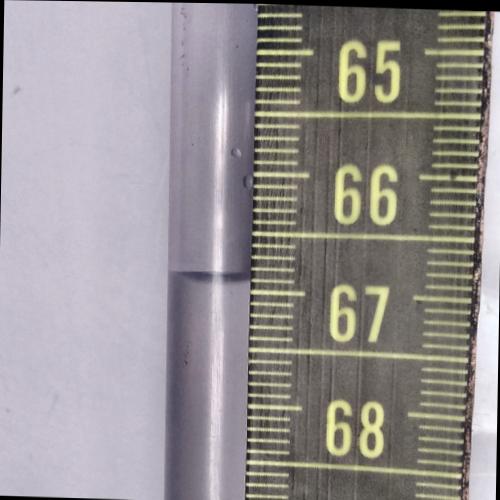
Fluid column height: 66.9 cm